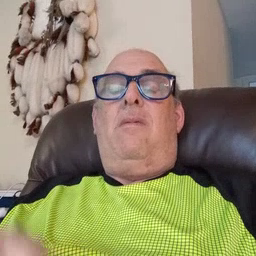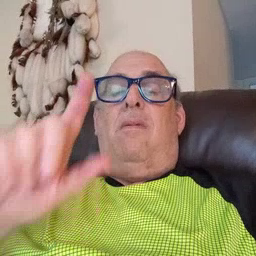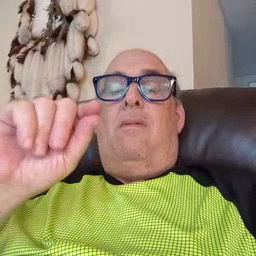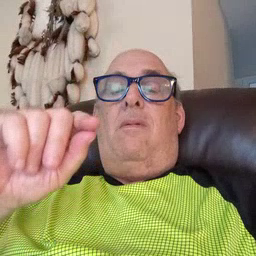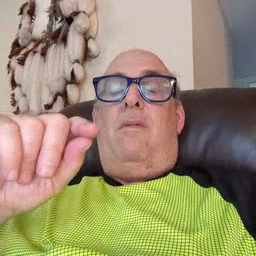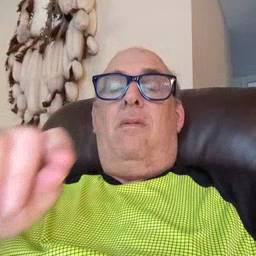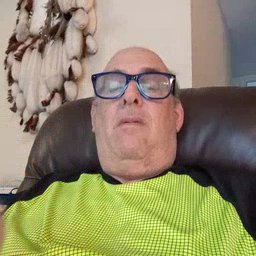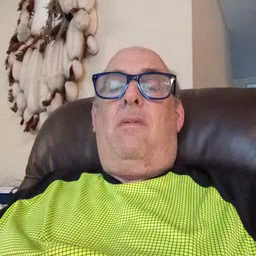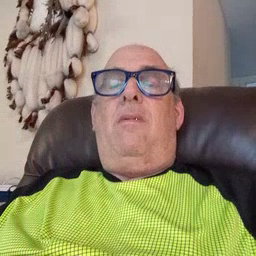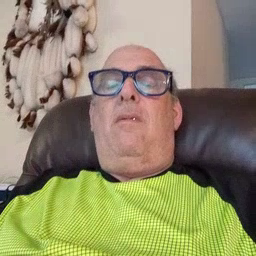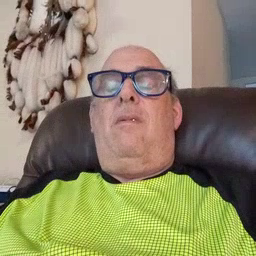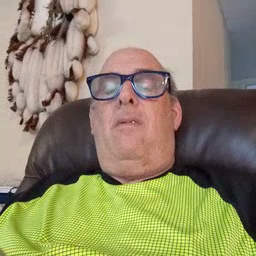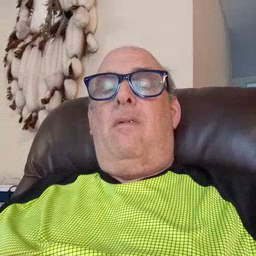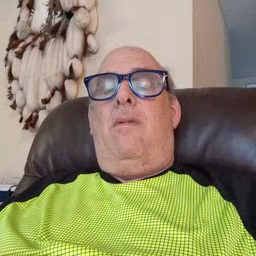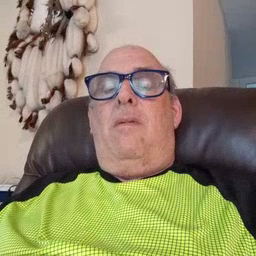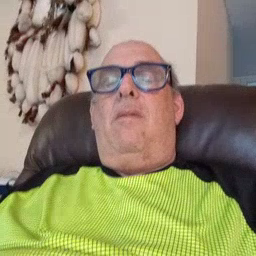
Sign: cereal